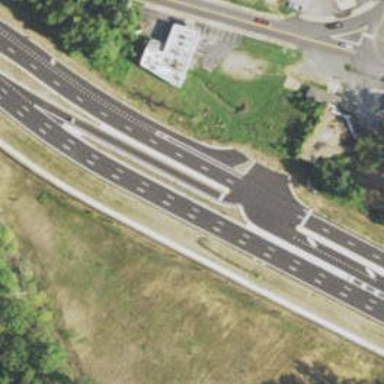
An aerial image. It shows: Secondary link road.